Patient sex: F
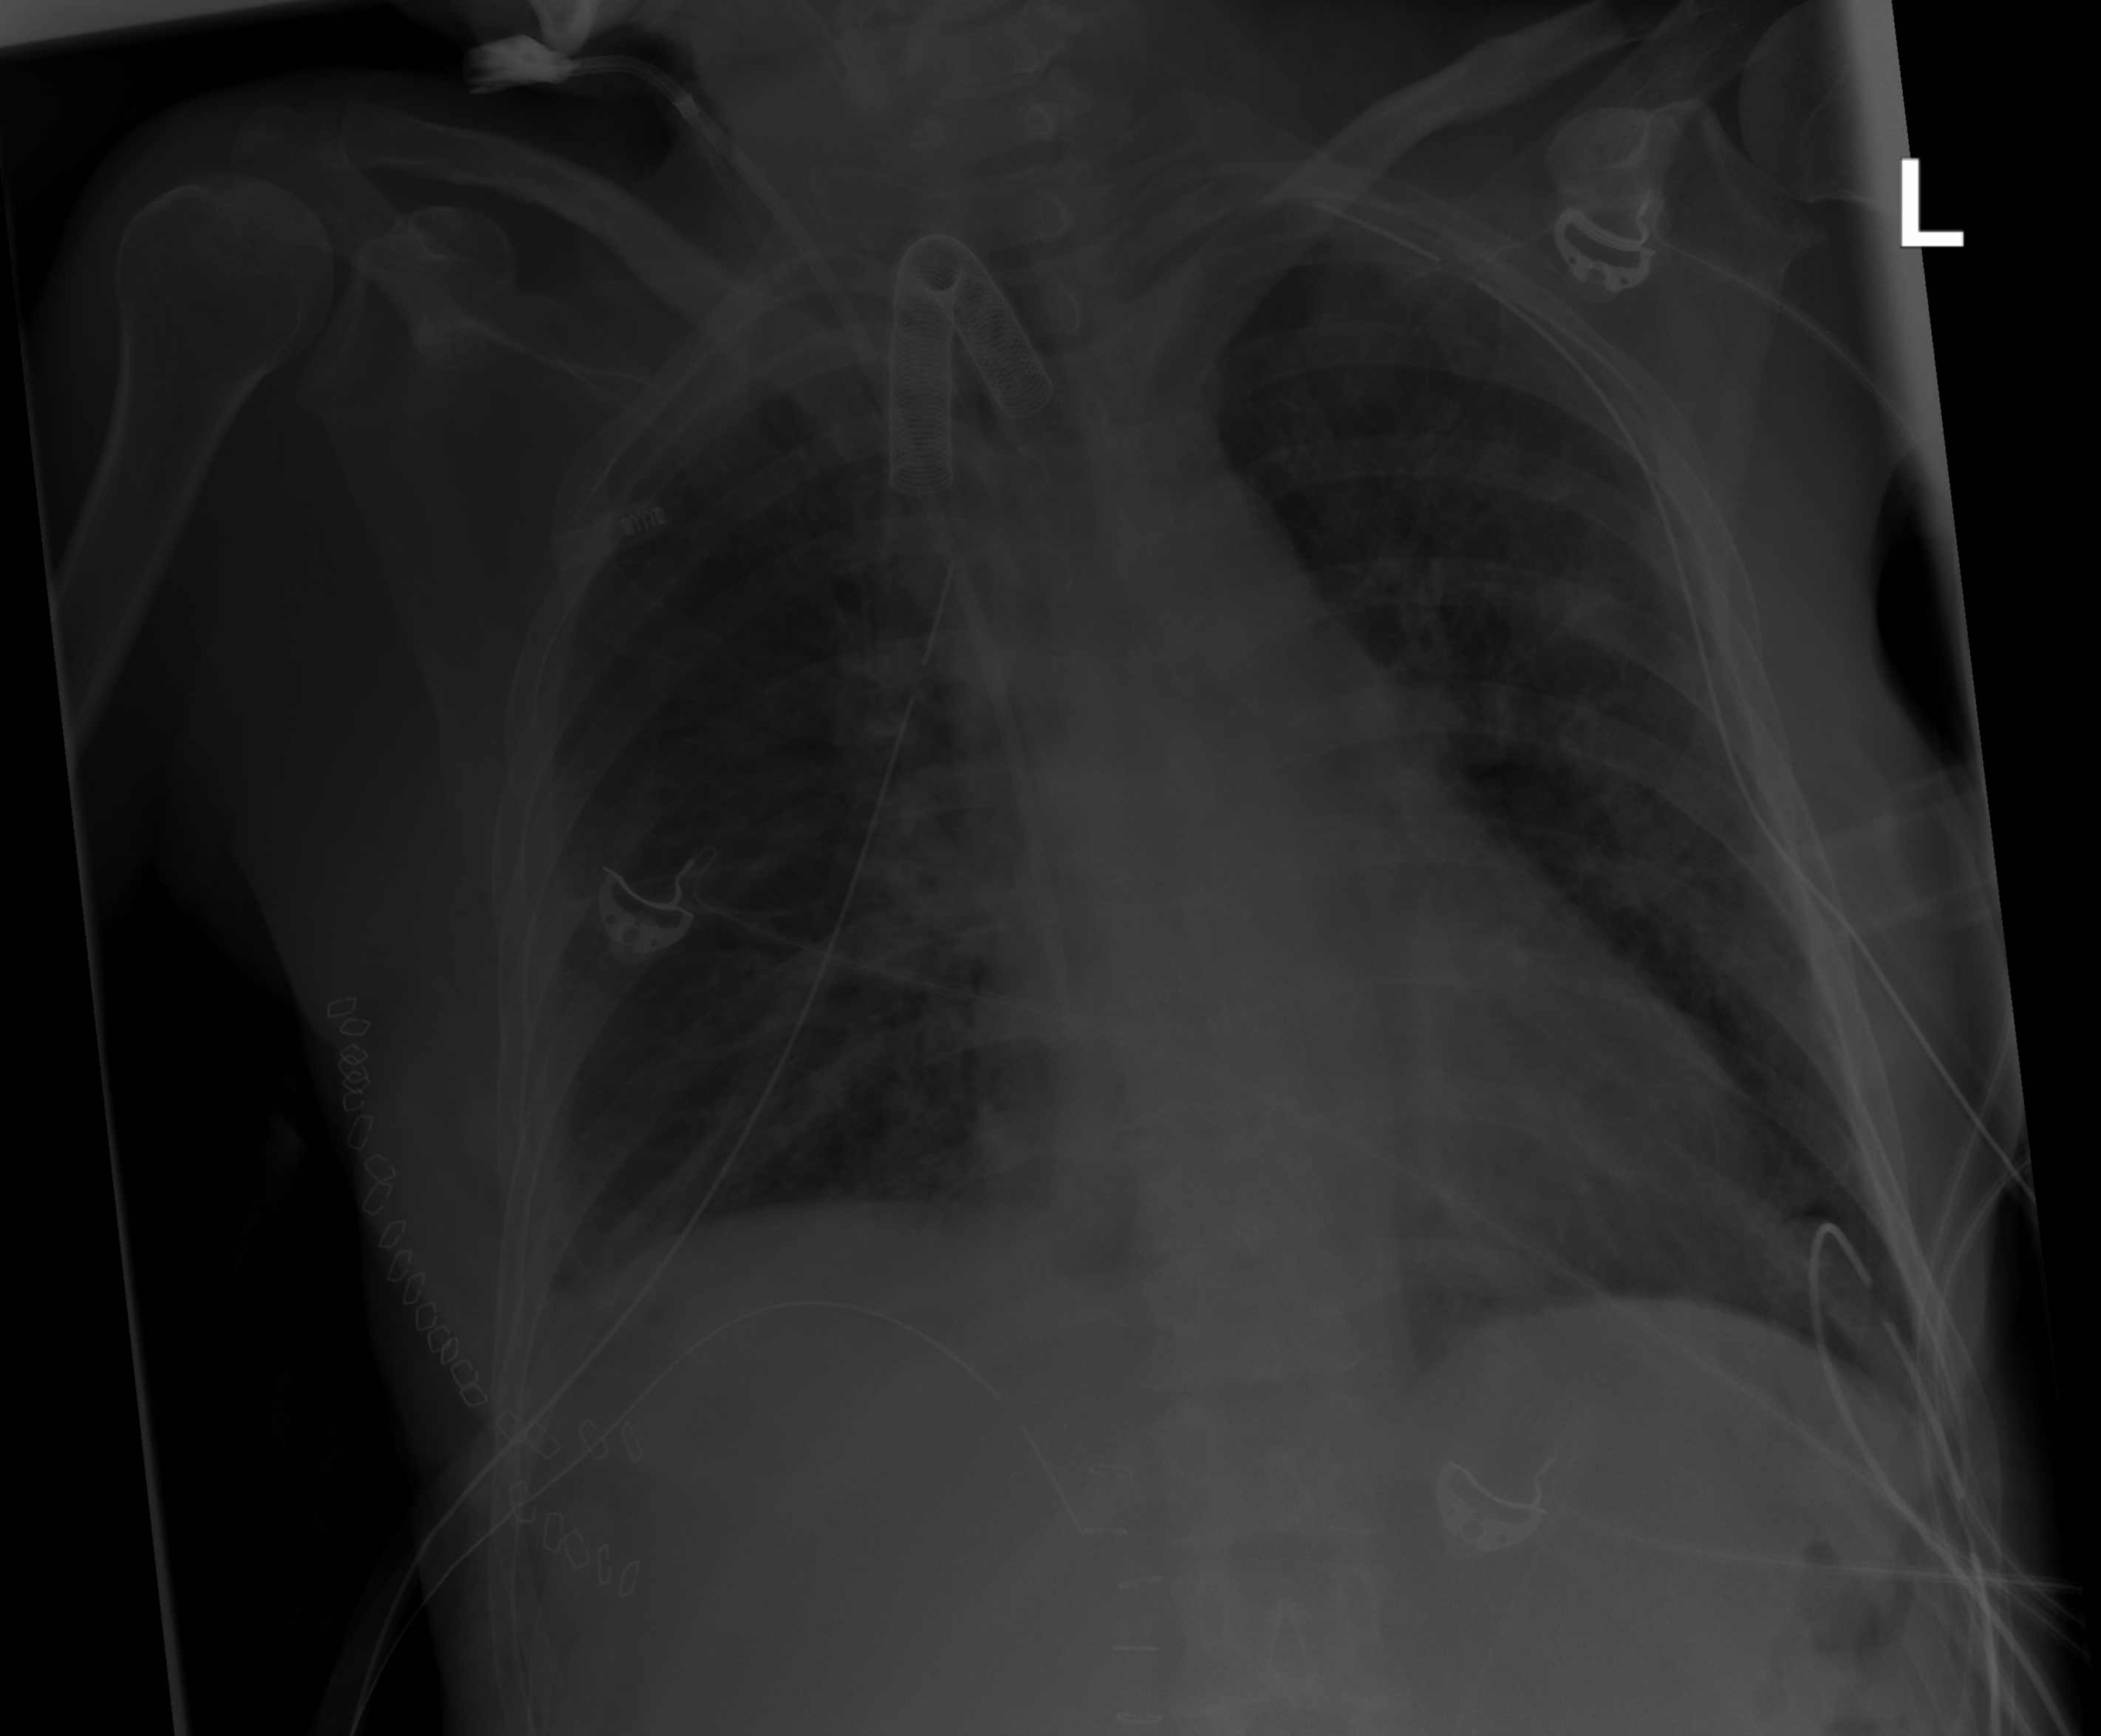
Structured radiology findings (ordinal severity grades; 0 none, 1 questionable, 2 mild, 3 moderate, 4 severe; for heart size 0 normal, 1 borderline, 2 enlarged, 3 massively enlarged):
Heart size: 1
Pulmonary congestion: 0
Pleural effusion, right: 2
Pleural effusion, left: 0
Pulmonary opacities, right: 2
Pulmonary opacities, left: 3
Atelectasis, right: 2
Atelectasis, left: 2